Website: macys
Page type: account-selection
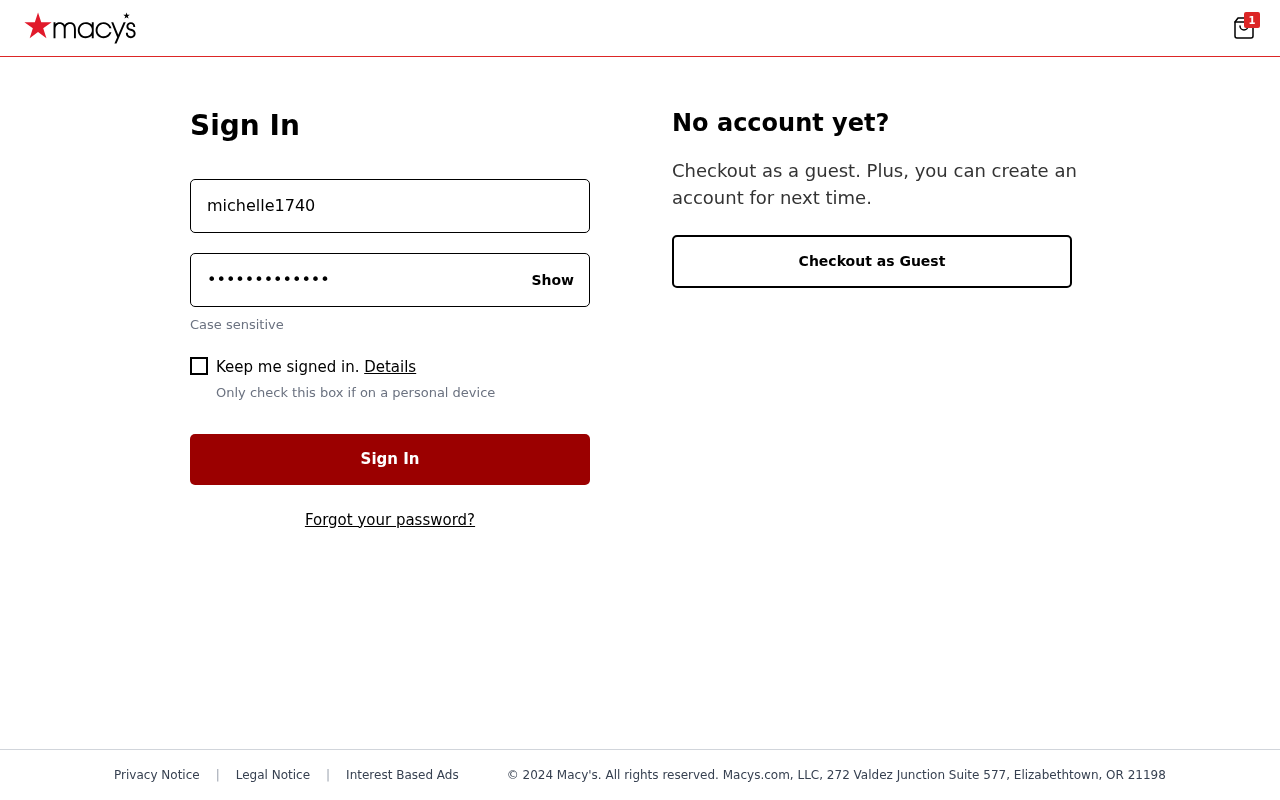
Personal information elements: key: PII_LOGIN_USERNAME
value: michelle1740
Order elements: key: ORDER_NUM_ITEMS
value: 1